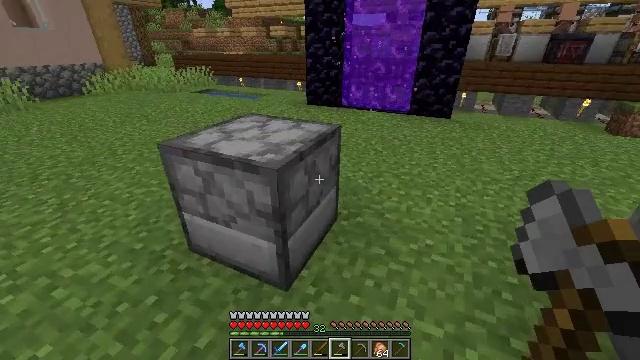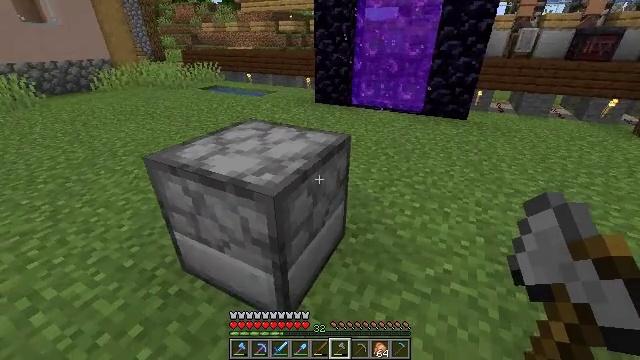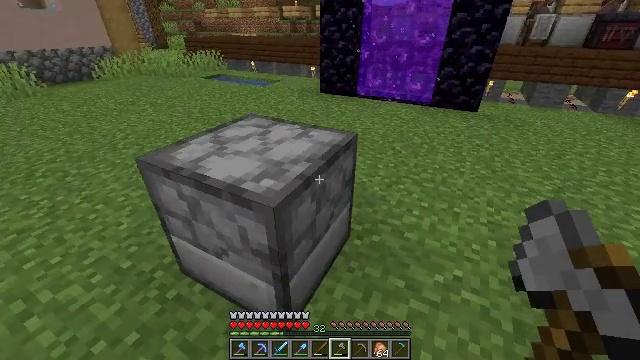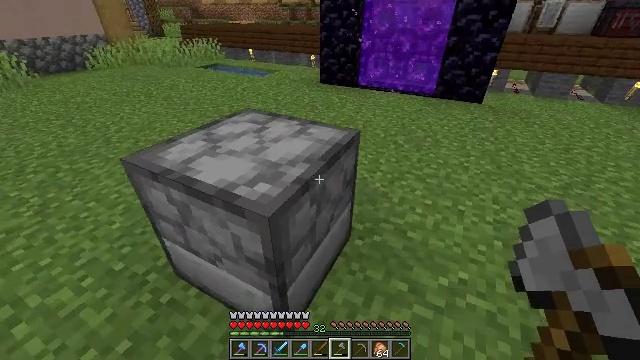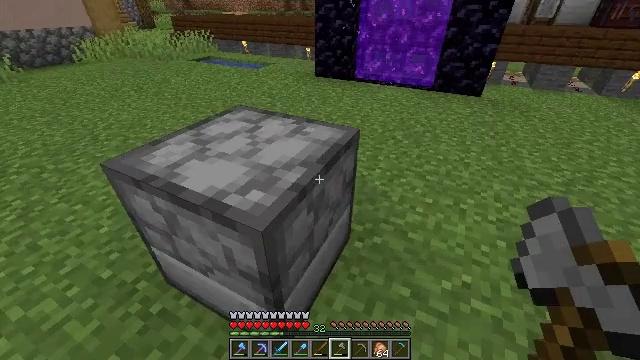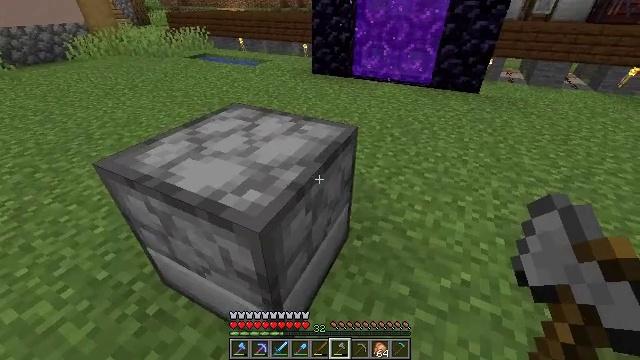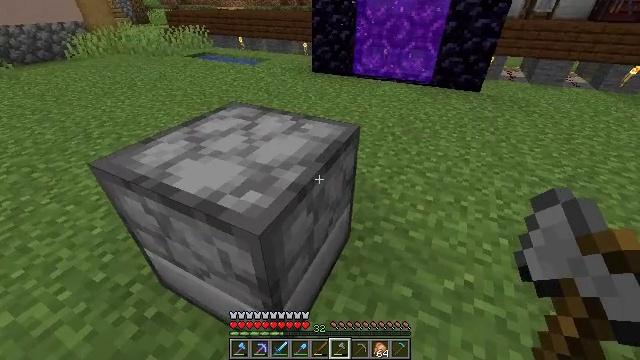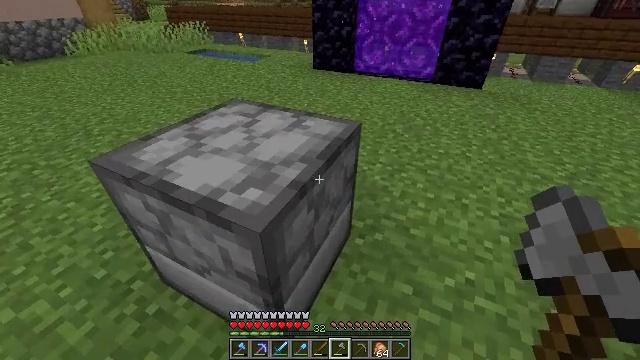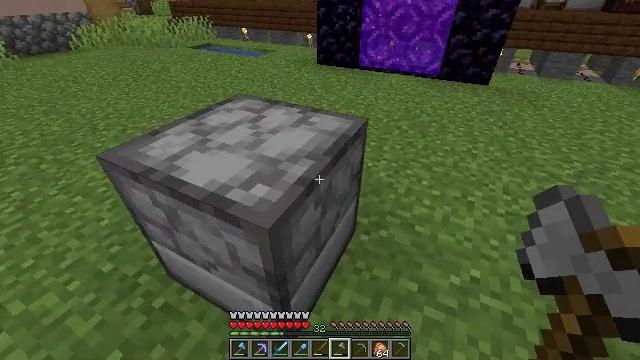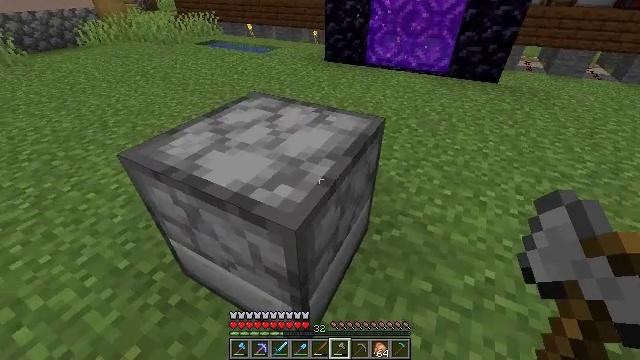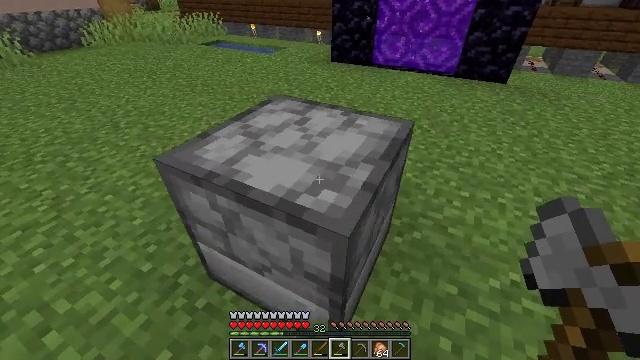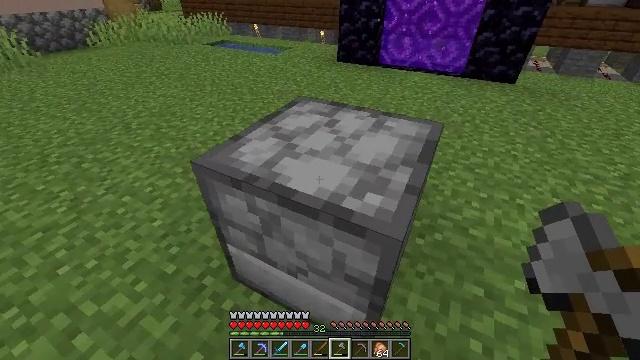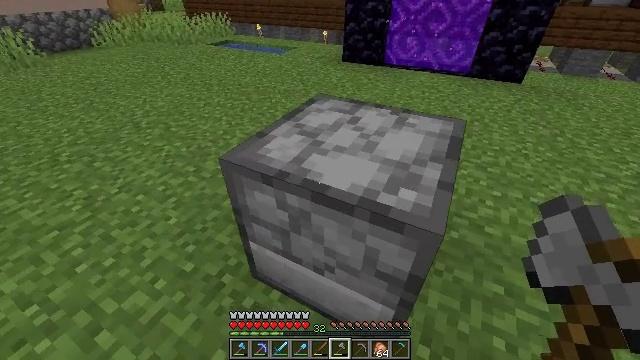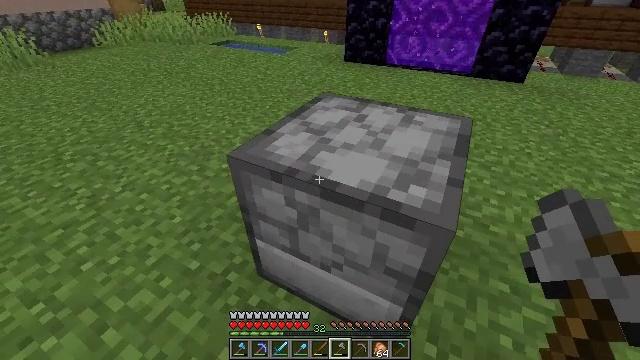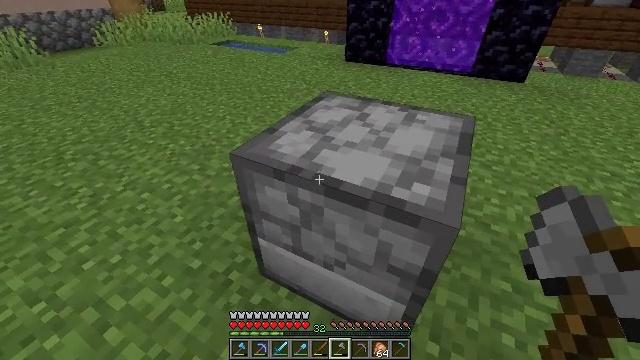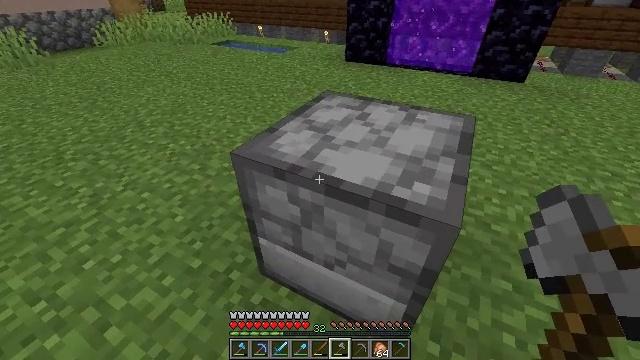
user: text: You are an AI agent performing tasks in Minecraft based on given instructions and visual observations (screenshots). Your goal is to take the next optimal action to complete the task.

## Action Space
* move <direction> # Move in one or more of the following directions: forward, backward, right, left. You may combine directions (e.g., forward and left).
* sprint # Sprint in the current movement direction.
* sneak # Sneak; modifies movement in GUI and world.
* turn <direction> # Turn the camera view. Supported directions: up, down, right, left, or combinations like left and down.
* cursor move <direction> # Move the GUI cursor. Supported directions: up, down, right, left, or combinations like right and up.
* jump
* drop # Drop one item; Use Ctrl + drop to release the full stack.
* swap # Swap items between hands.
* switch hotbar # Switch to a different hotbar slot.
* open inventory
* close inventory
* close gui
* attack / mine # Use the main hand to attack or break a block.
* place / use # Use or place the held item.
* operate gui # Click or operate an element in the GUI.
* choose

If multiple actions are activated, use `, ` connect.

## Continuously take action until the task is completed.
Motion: motion action
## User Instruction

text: Break the furnace to move it.
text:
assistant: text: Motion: move forward, turn left
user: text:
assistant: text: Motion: move forward, turn left and down
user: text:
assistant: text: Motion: turn down
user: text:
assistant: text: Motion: turn down
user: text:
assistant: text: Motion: no_op
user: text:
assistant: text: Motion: no_op
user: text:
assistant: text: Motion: no_op
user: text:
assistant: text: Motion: move left
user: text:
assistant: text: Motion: move left
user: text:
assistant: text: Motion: move left
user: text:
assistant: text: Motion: no_op
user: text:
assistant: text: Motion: no_op
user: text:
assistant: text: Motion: no_op
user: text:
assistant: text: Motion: no_op
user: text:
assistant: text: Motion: no_op
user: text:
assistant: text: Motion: no_op
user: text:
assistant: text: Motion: no_op
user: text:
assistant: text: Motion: no_op
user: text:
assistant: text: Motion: no_op
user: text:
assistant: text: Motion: no_op
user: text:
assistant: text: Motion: no_op
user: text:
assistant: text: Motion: no_op
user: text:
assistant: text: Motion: no_op
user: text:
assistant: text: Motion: turn right
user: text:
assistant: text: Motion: no_op
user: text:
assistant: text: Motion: no_op
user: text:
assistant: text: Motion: no_op
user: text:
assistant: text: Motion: no_op
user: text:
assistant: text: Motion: no_op
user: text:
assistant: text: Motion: no_op